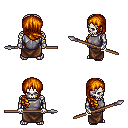
a pixel art fantasy rpg character, male body template, skeleton, steel chest armor, robe skirt, dark blonde right-swept hairstyle, spear, four views (front, back, left, right), 2x2 character sprite sheet, small pixel art, hard edges, no anti-aliasing